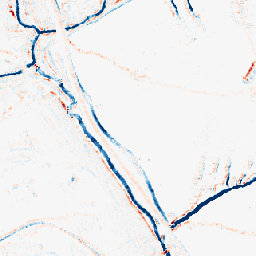
Category: morphological
Decomposition family: morphological_square
Decomposition parameters: operation: average
size: 5
Upsampling method: area
Upsampling parameters: scale: 8
Upsampling scale: 8